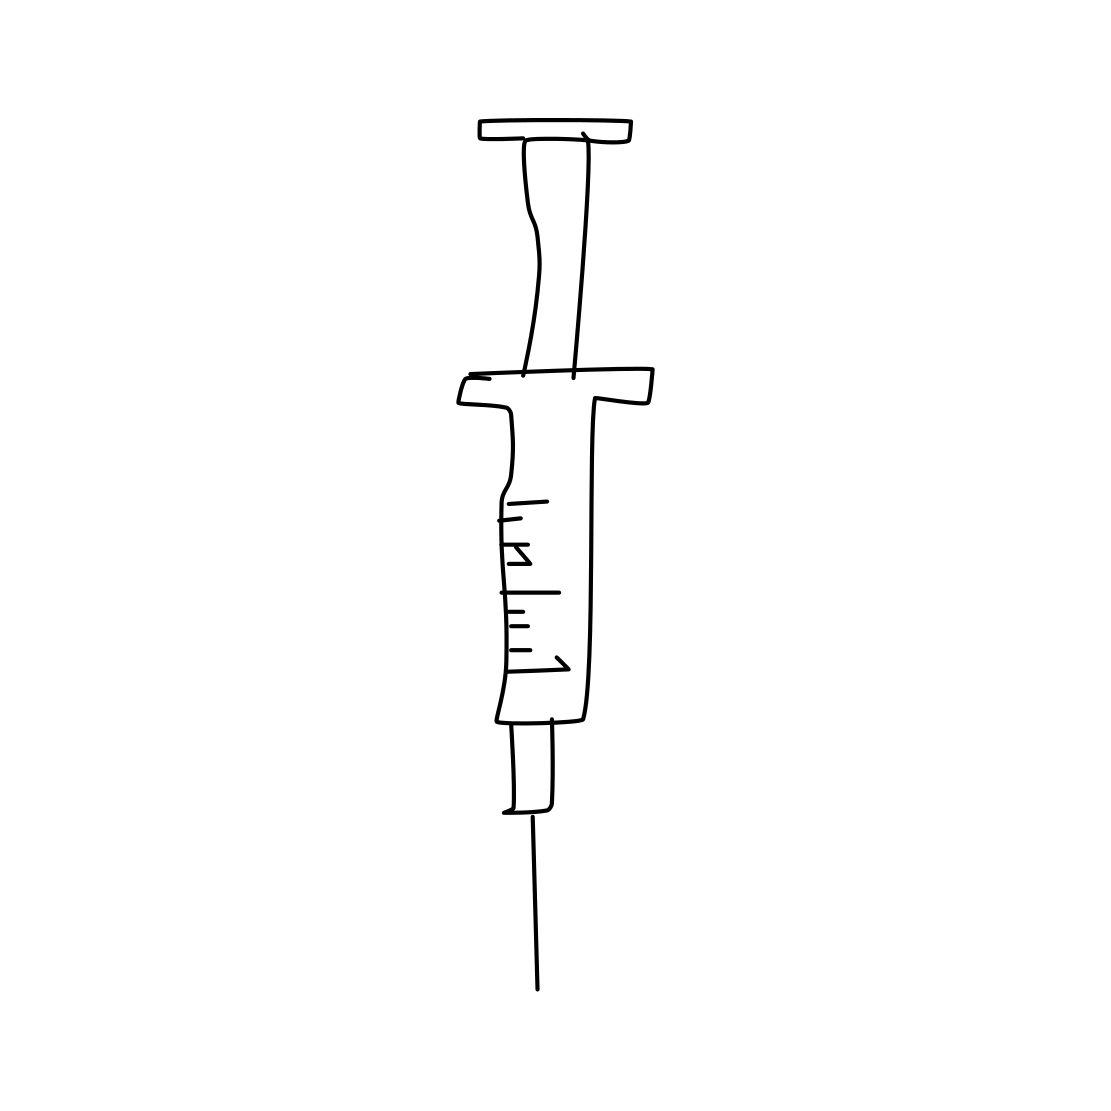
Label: syringe